Field crop: tomato
Growth stage: 1
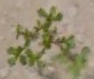
Species: portulaca